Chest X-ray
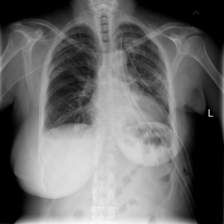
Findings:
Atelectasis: negative
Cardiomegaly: negative
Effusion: negative
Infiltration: negative
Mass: negative
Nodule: negative
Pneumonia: negative
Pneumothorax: negative
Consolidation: negative
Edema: negative
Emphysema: negative
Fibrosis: negative
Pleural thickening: negative
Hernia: negative